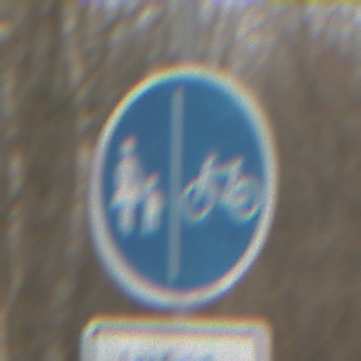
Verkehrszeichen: GetrennterRadUndGehwegRadwegRechts
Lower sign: BesondereFahrzeugeUndTransportgueter6
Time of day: MorningAfternoon
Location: Outdoor (Nature)
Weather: PartlyCloudy
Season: Winter
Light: Natural